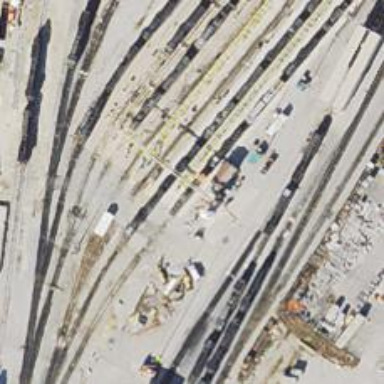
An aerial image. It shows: Railway yard used for servicing trains.